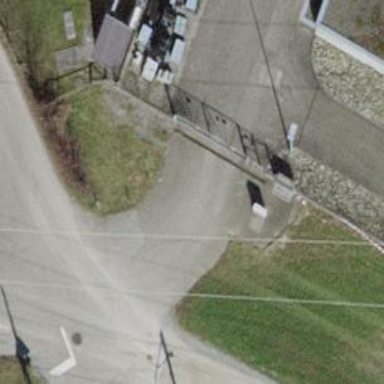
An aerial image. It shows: Gate.